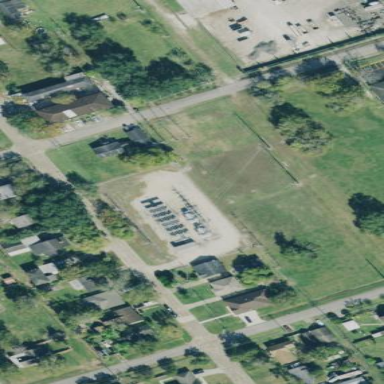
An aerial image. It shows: Outdoor distribution substation protected by fence.